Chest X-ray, PA view. Patient: 56 years old, sex M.
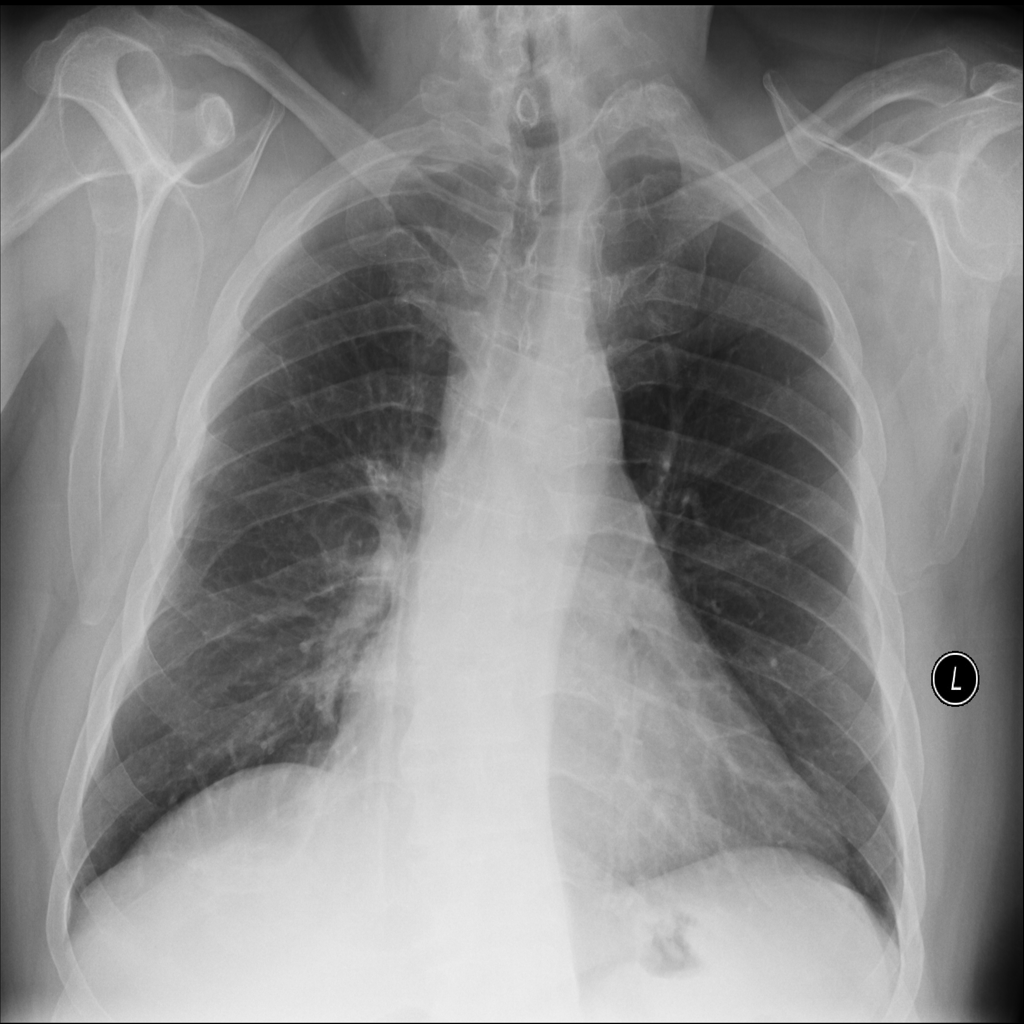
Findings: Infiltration